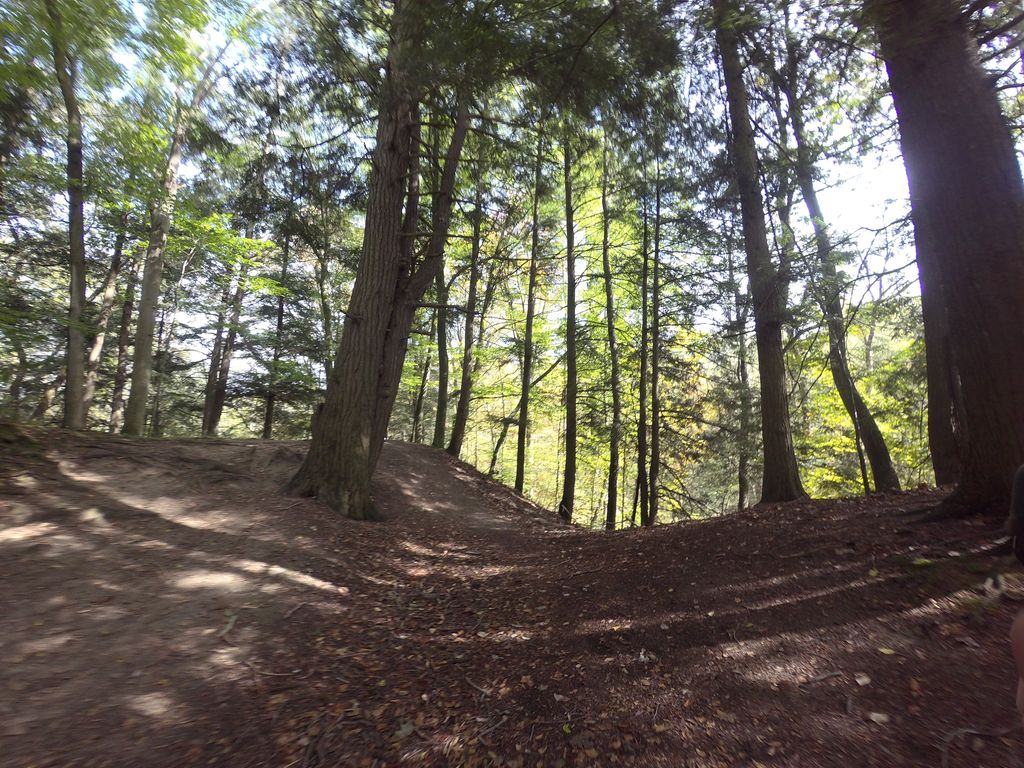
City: hamilton